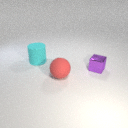
large cyan rubber cylinder to the left of large red rubber sphere